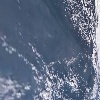
Label: cloud